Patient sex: M
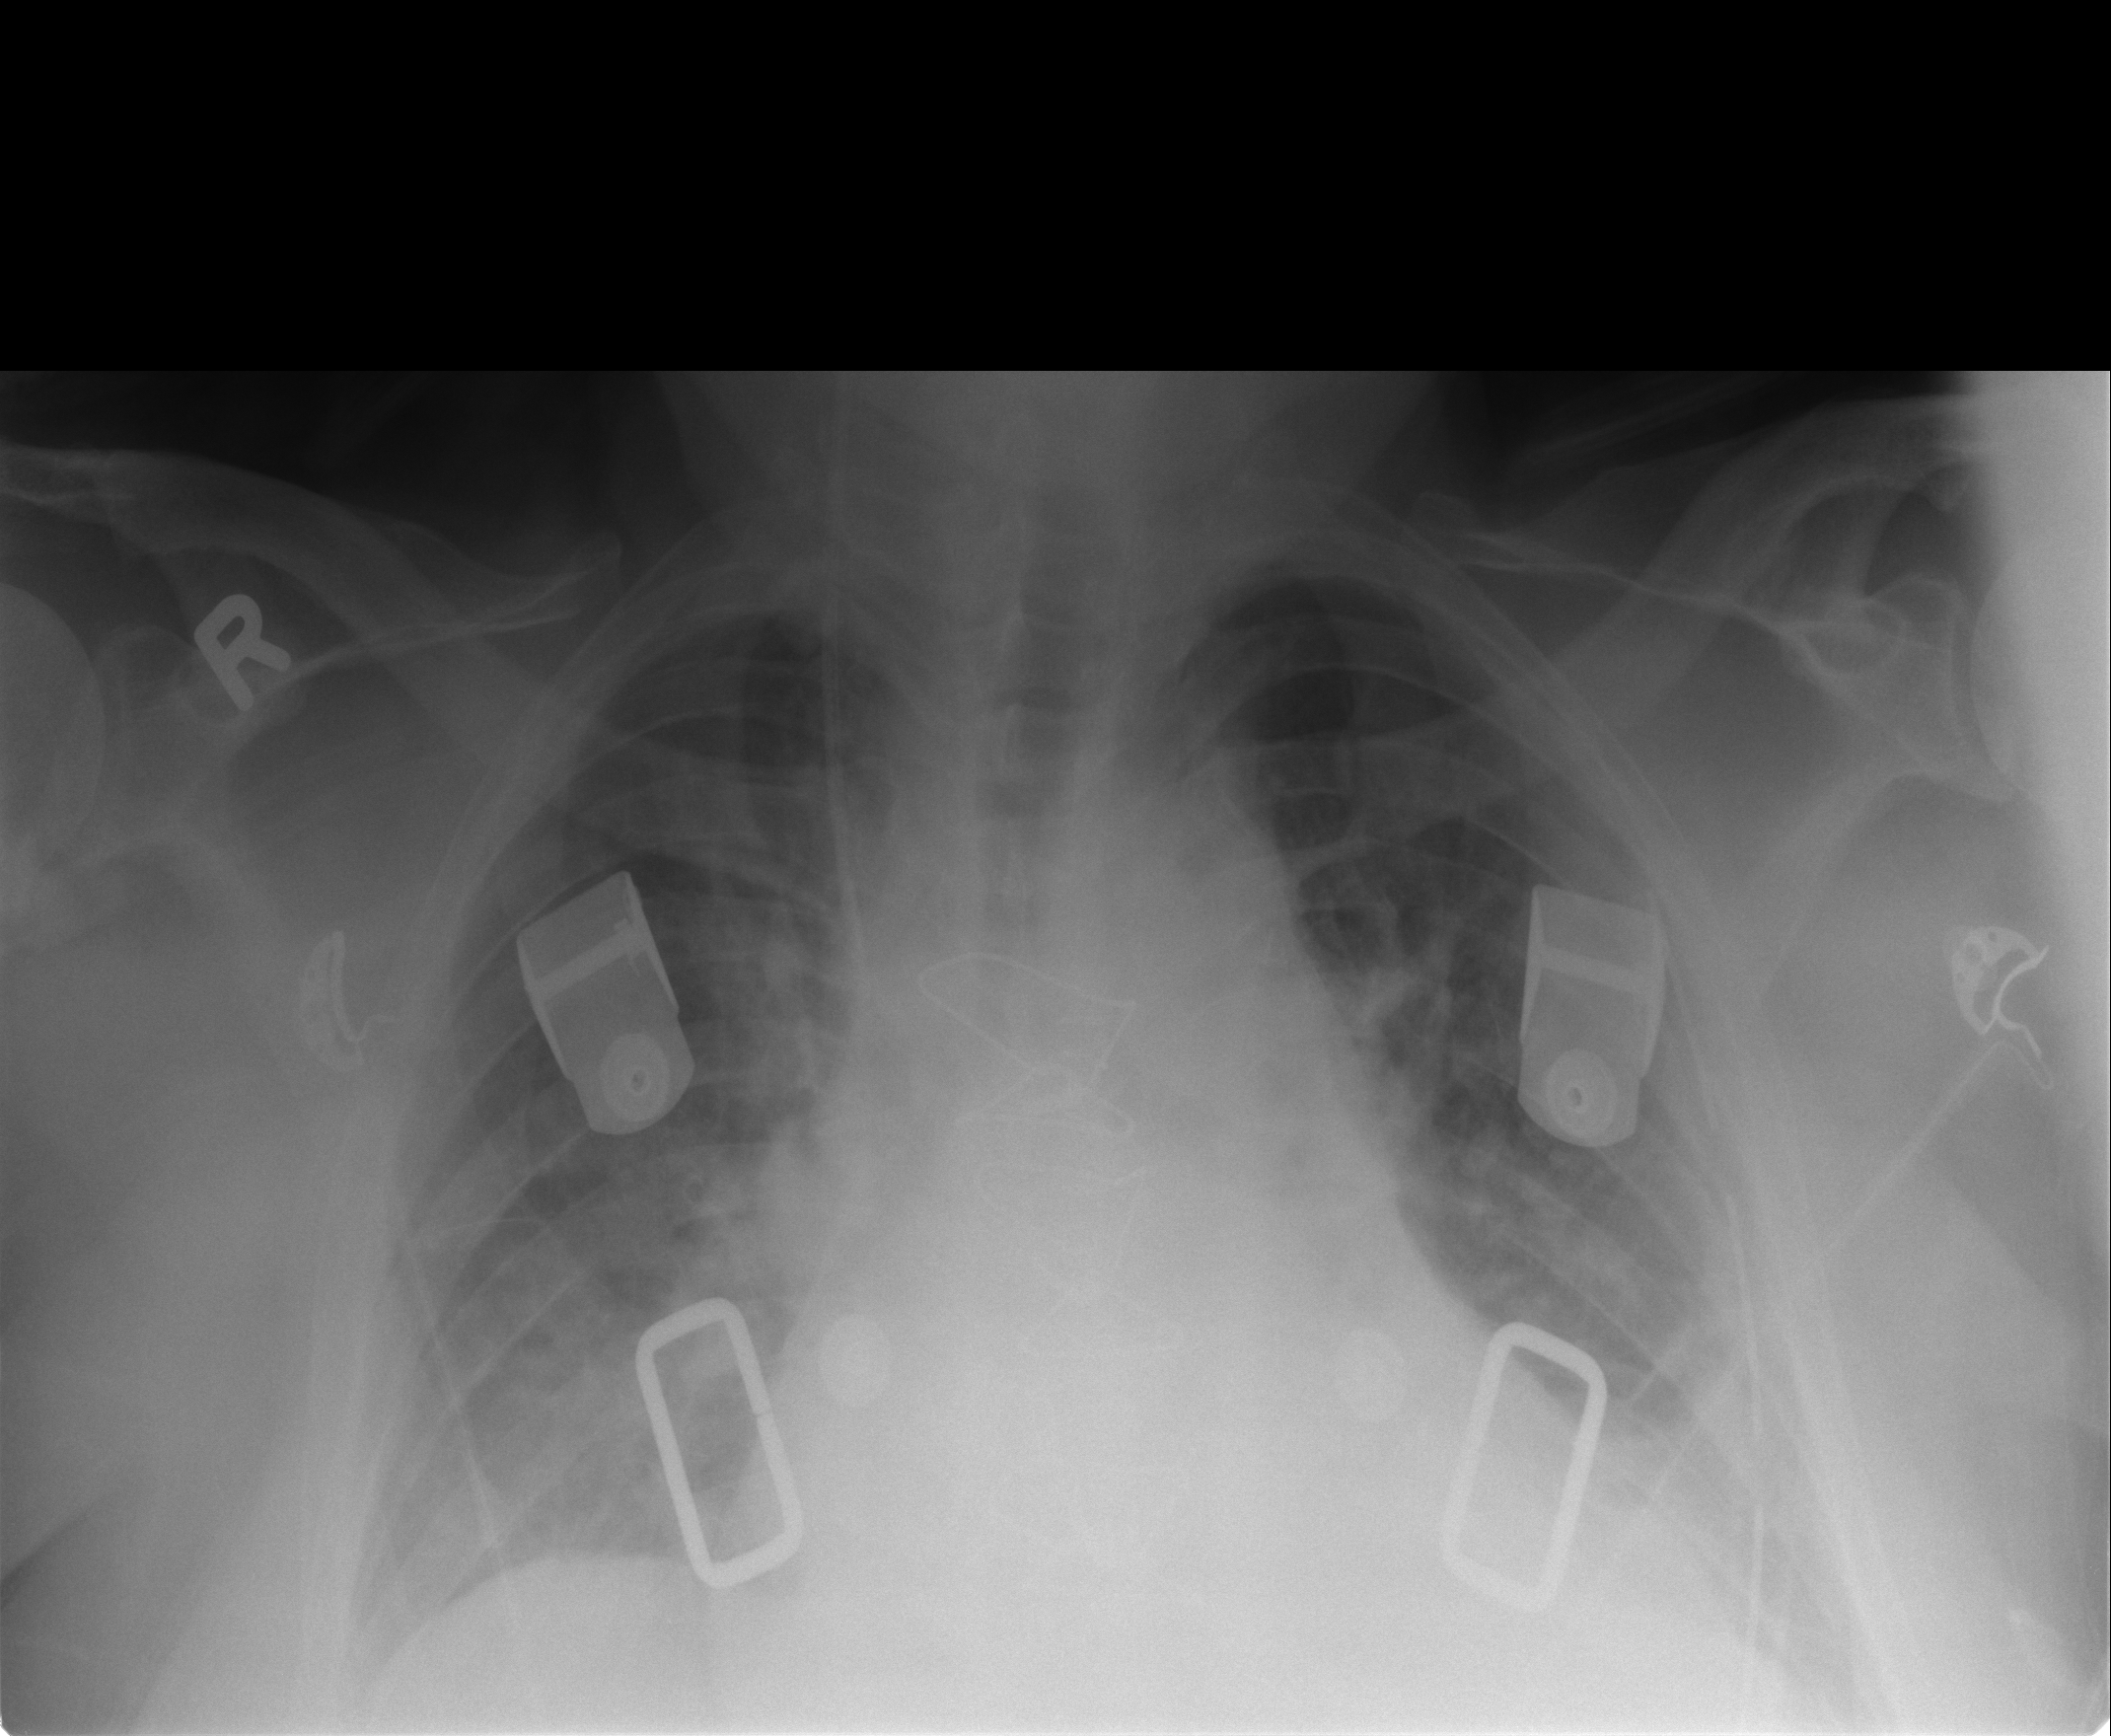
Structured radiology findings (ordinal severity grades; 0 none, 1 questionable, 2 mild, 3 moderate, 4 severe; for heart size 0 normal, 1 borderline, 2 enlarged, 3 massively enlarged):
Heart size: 2
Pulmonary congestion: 2
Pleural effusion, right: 1
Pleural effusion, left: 1
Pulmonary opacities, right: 2
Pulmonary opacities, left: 0
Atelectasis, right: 2
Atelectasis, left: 2